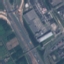
Label: Highway